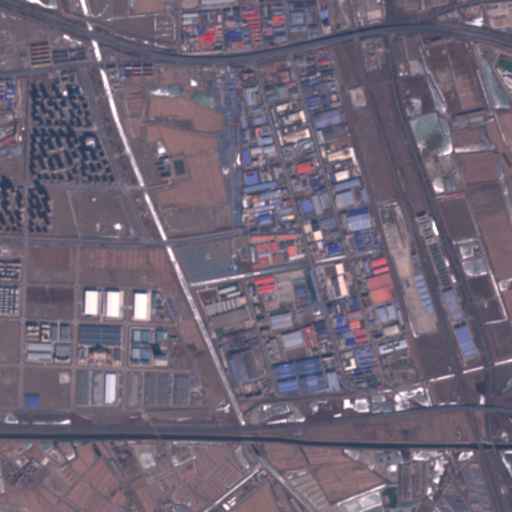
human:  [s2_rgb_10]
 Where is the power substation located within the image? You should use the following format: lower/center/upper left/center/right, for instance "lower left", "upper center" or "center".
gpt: The power substation is located in the lower right of the image.
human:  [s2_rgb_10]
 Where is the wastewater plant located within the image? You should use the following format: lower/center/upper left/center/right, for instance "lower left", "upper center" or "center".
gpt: The wastewater plant is located in the lower right of the image.
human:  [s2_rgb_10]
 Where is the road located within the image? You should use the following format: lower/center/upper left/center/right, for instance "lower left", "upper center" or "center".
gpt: There is no road in the image.